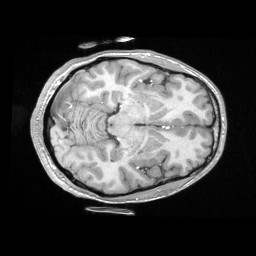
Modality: T1w
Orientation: axial